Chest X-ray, PA view. Patient: 45 years old, sex M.
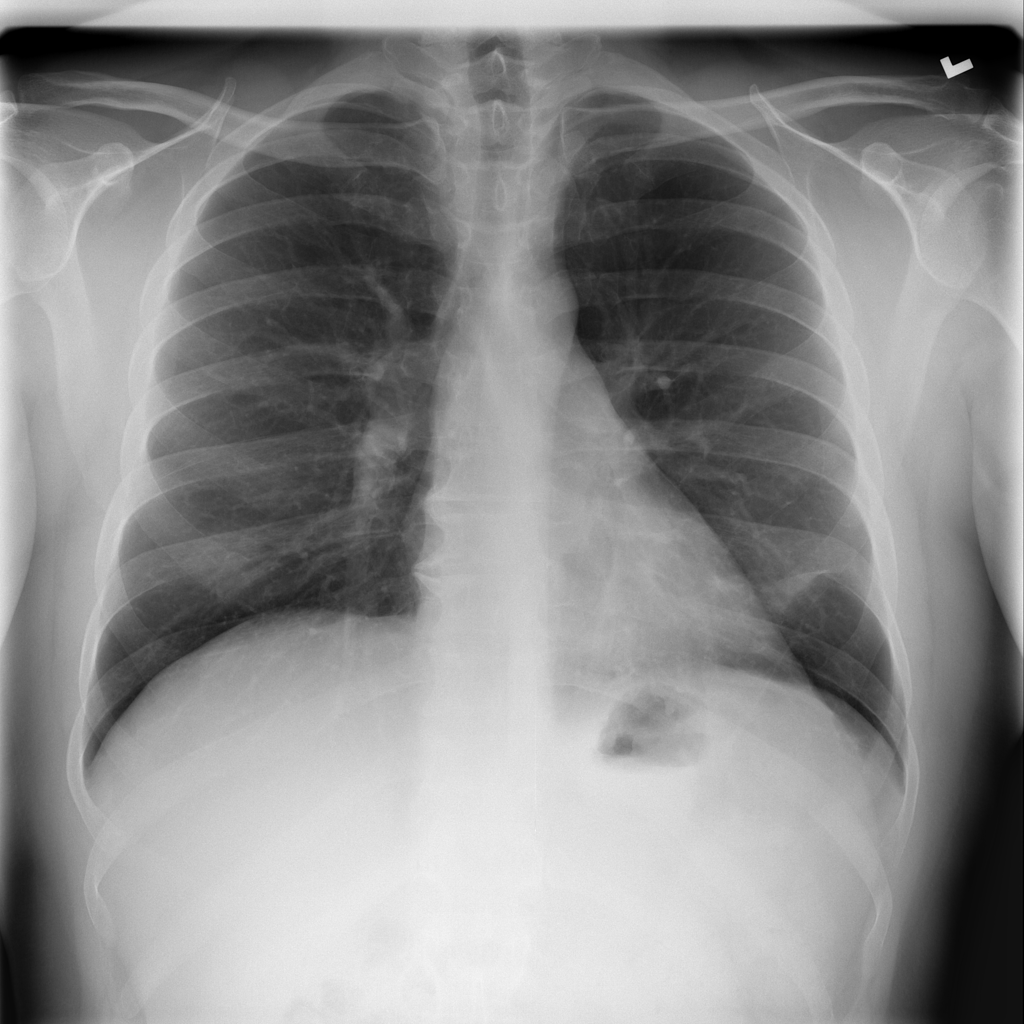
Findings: Consolidation